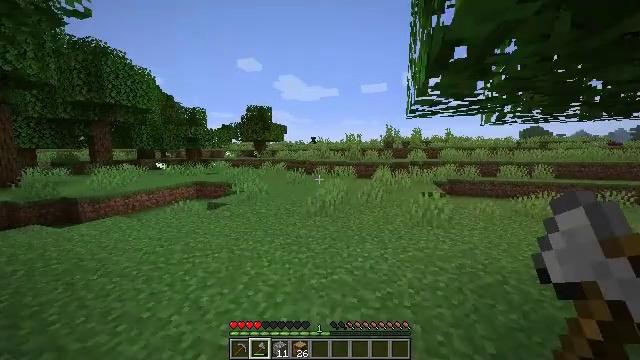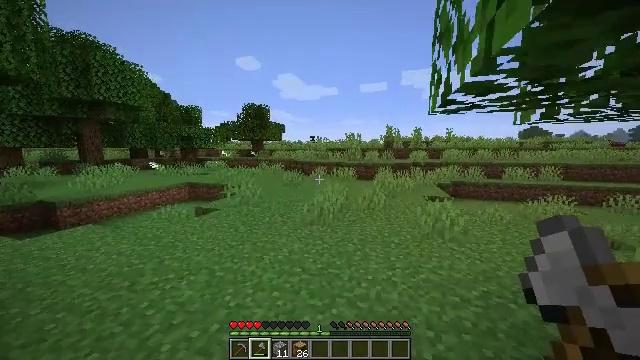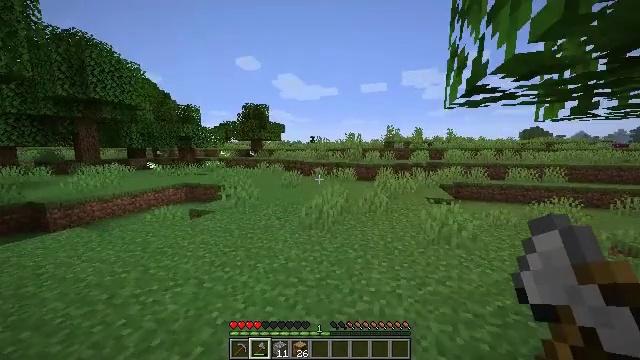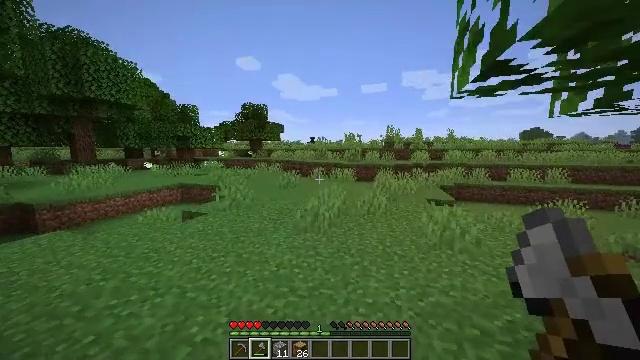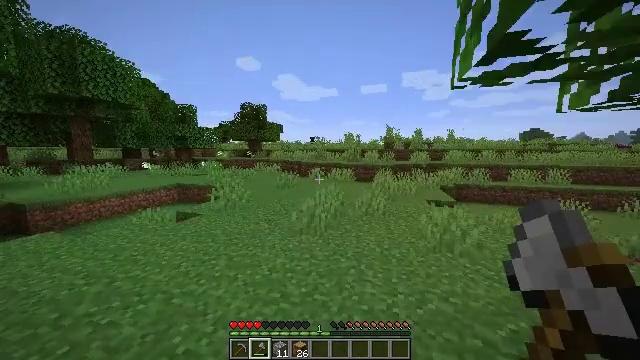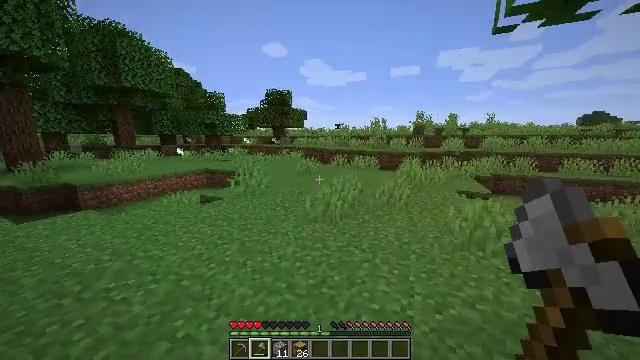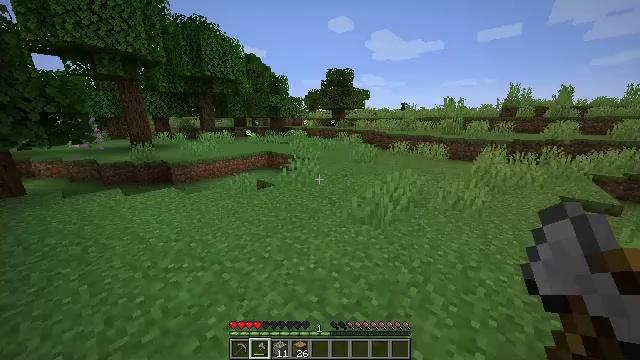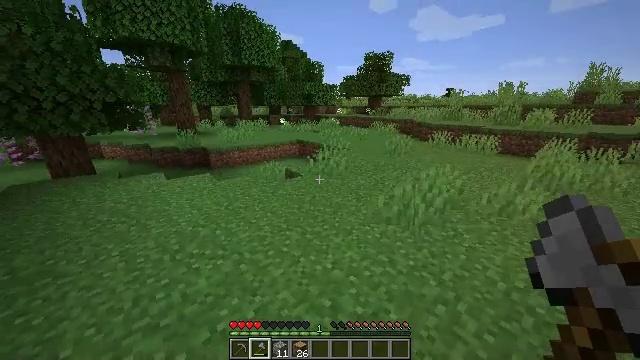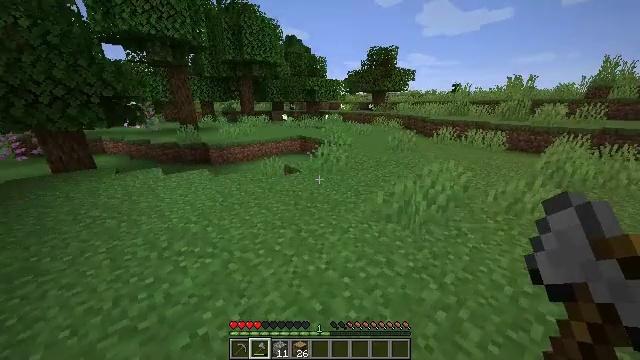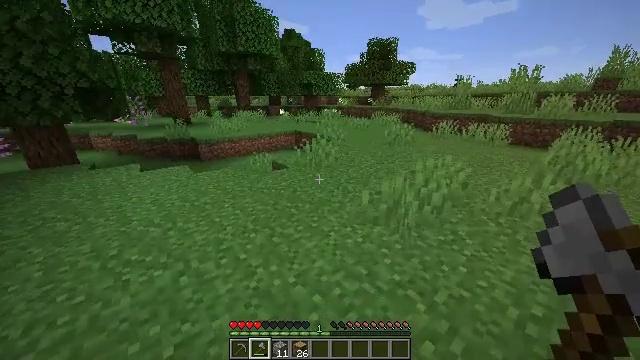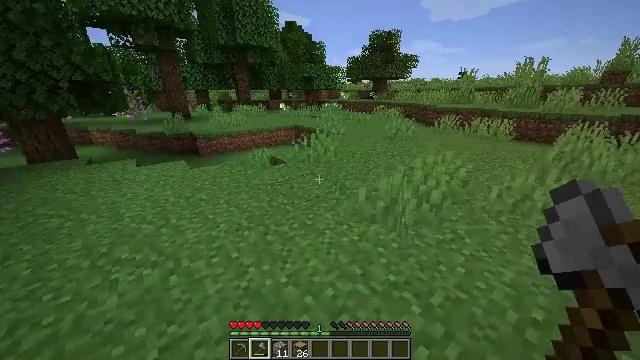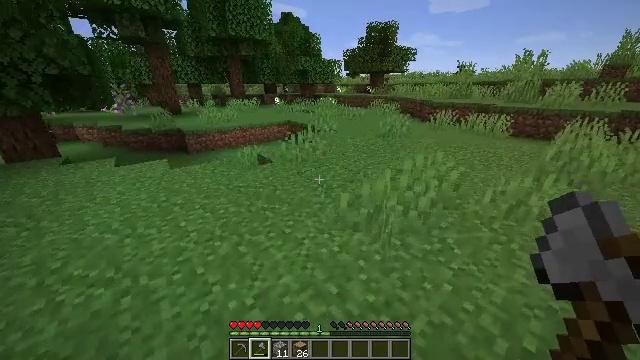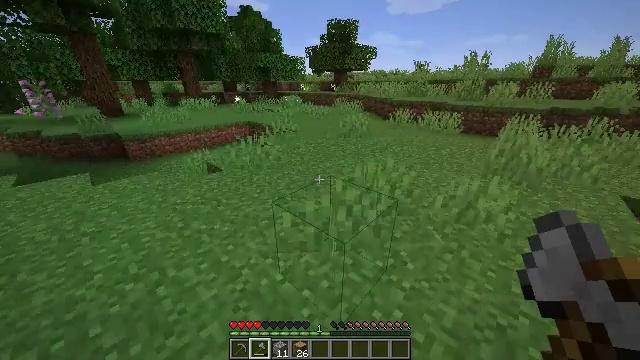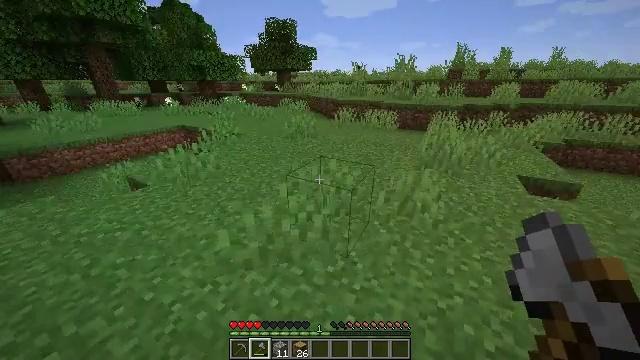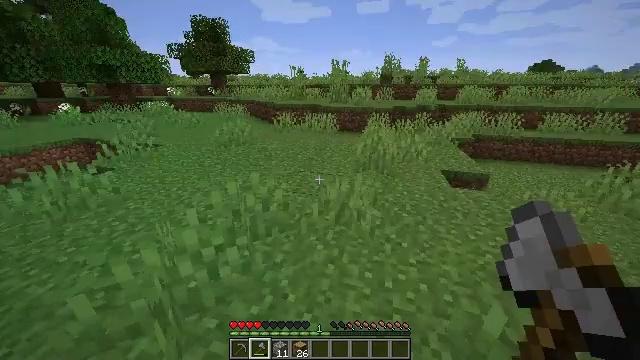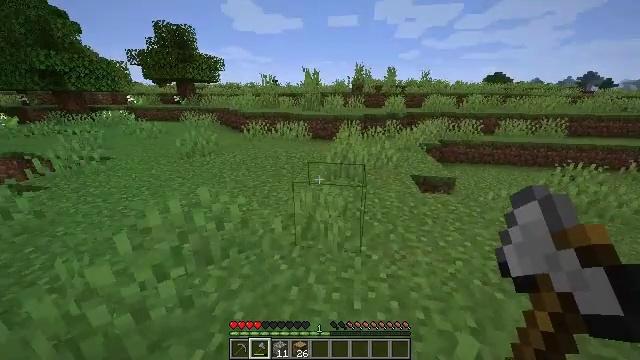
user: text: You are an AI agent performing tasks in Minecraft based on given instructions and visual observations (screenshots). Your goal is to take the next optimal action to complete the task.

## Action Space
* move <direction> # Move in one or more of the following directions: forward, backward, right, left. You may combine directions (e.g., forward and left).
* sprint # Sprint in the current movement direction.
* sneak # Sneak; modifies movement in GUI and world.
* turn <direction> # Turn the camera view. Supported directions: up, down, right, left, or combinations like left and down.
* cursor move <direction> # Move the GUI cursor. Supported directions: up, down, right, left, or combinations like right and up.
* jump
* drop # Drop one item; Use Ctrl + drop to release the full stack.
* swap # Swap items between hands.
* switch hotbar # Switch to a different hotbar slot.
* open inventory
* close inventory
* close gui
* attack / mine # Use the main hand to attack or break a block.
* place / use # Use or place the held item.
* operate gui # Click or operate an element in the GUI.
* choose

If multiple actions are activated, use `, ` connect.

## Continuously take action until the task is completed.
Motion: motion action
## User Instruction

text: Craft cooked mutton with raw mutton and coal in the furnace.
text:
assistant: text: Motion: move forward, sprint
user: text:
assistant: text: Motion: move forward, sprint
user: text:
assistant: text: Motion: move forward and move right, sprint
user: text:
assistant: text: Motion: move forward and move right, sprint
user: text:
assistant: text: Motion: move forward and move right, sprint, turn left and down
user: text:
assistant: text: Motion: move forward and move right, sprint, turn left and down, jump
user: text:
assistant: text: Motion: move forward and move right, sprint, turn left and down, jump
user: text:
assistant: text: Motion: move forward and move right, sprint, turn left, jump
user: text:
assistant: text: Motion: move forward and move right, sprint, turn down, jump
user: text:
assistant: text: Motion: move forward and move right, sprint, turn down, jump
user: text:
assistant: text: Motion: move forward and move right, sprint, turn down, jump
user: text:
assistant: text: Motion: move forward and move right, sprint, turn right, jump
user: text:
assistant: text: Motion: move forward and move right, sprint, turn right, jump
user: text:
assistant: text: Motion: move forward and move right, sprint, turn right, jump
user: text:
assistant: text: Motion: move forward and move right, sprint, turn right and up, jump
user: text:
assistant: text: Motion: move forward and move right, sprint, turn right and up, jump
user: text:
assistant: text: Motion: move forward and move right, sprint, turn right and up, jump
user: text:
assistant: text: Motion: move forward and move right, sprint, turn right, jump
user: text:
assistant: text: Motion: move forward, sprint, jump
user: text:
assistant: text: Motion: move forward, sprint, jump
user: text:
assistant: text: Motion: move forward, sprint, jump
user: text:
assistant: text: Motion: move forward, sprint, jump
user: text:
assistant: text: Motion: move forward, sprint, turn right, jump
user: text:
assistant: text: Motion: move forward, sprint, turn right, jump
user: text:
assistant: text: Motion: move forward, sprint, turn right, jump
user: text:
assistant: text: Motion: move forward, sprint, turn right, jump
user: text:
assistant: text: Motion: move forward, sprint, turn right, jump
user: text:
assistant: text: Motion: move forward, sprint, jump
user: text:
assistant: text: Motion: move forward, sprint, jump
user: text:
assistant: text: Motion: move forward, sprint, jump